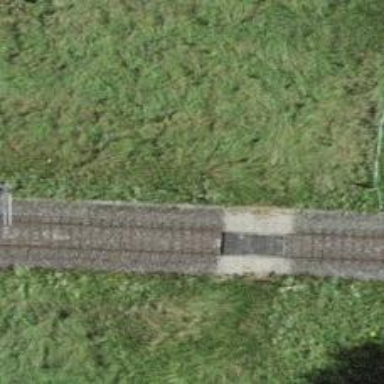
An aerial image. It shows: Level crossing with saltire marking.